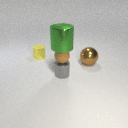
small gray metal cylinder below small brown rubber sphere